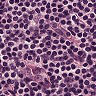
Metastatic tissue present: no